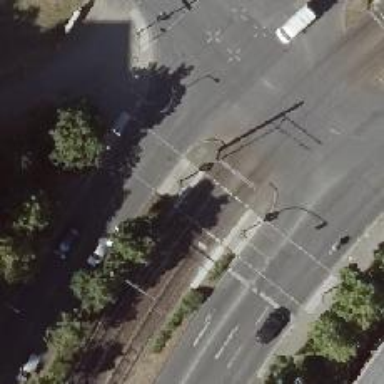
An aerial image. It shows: Footway that serves as traffic island.